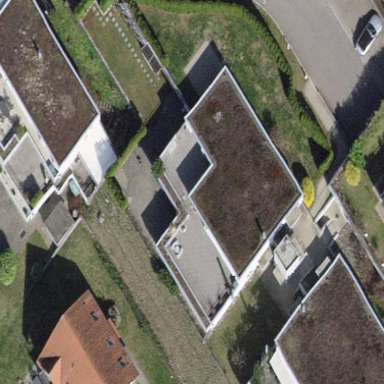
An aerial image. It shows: Terrace building.